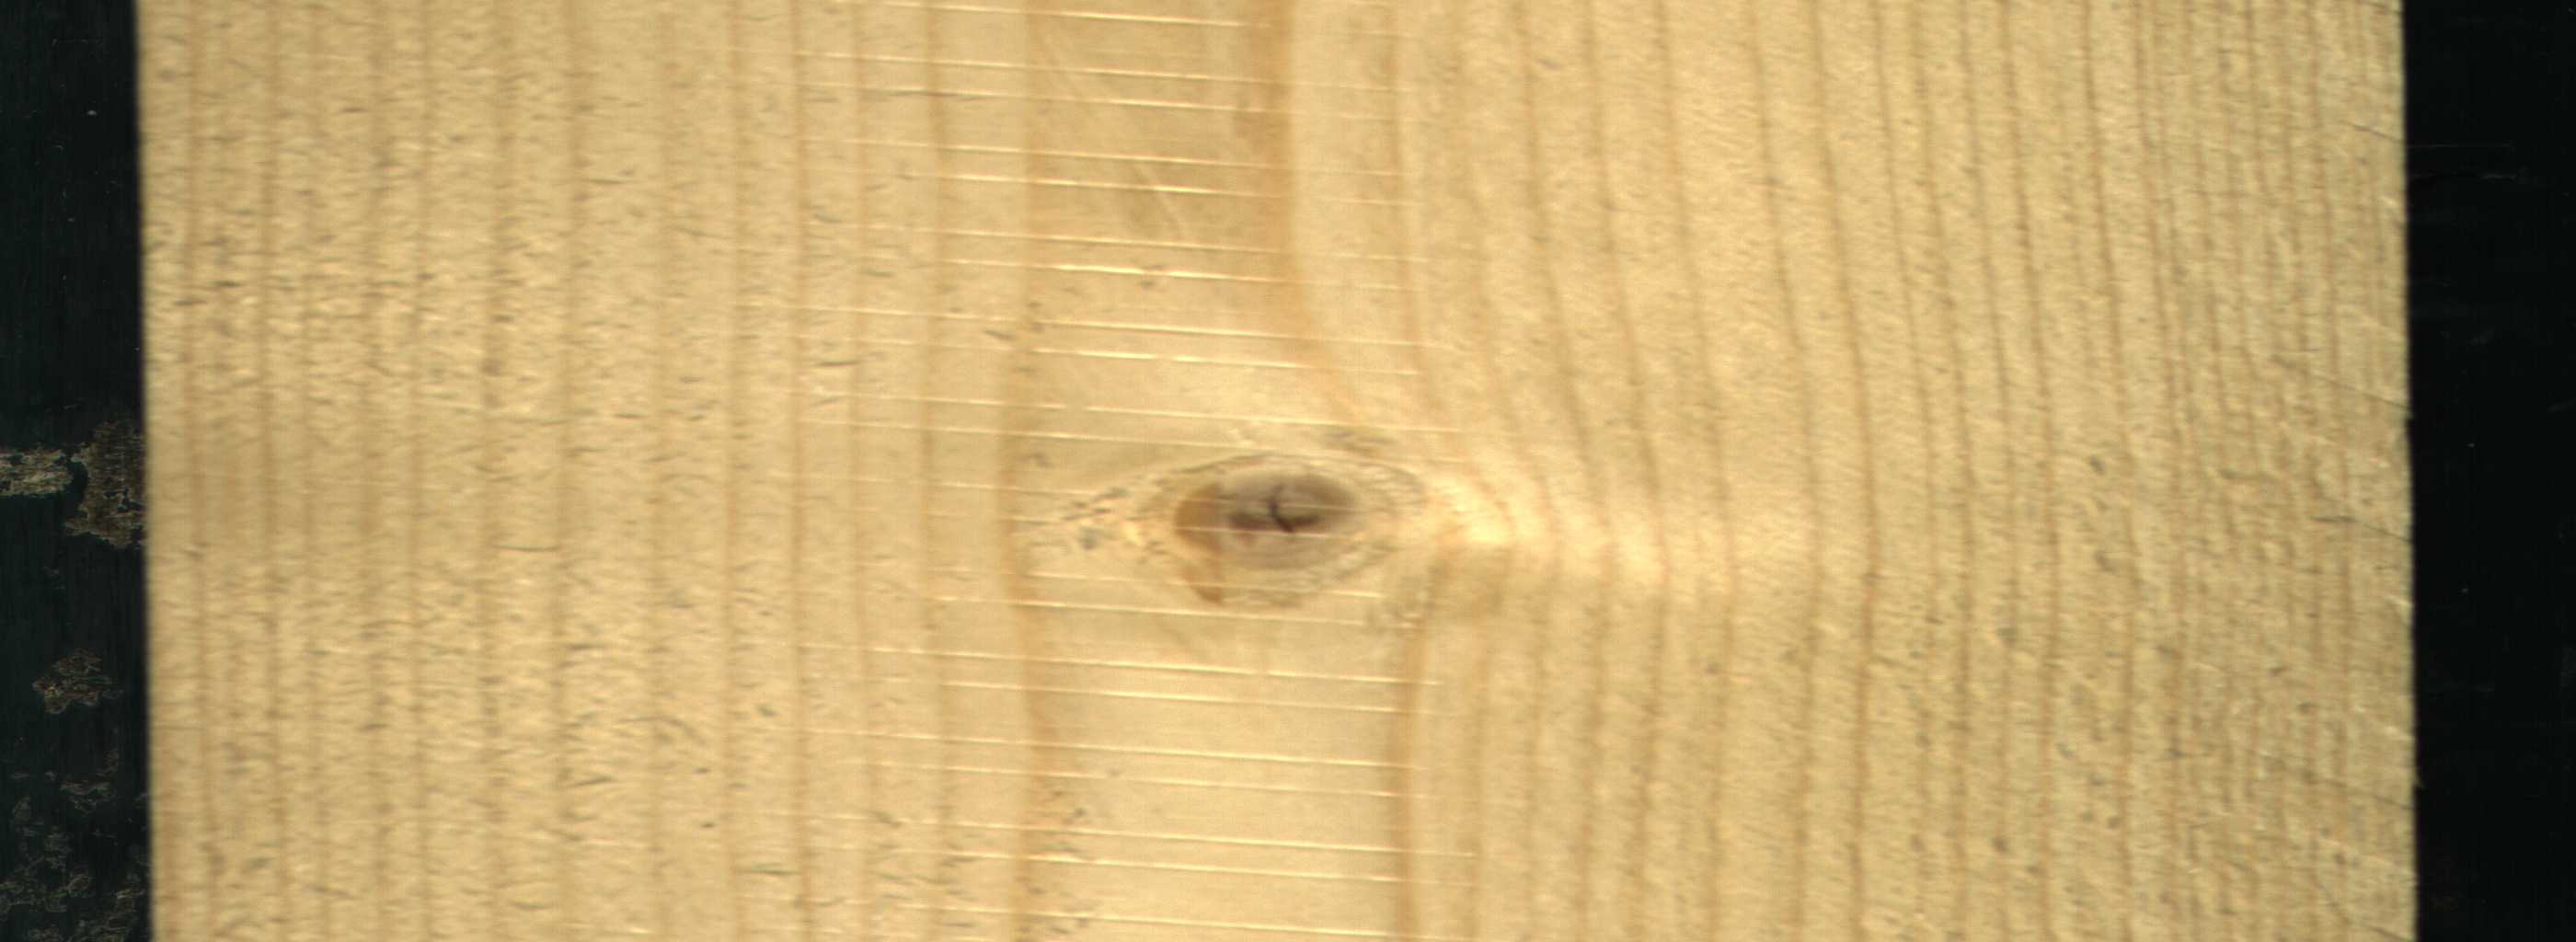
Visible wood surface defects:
Live_Knot